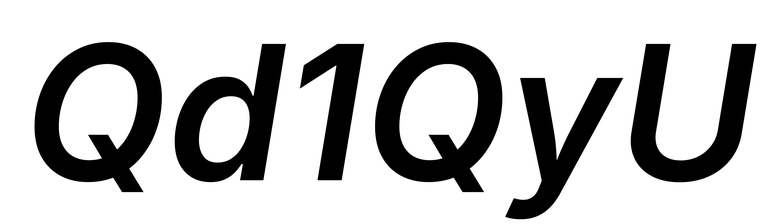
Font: Inter-Italic_SemiBold_Italic